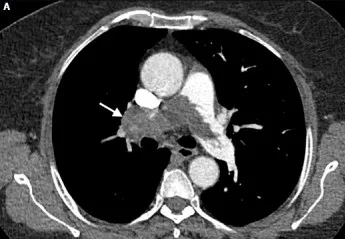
Axial . CT angiography images:. A large low density filling defect occupying lumen of the pulmonary trunk, right, and ,left pulmonary arteries with expansion of right pulmonary artery (white arrow).
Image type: radiology (ct)